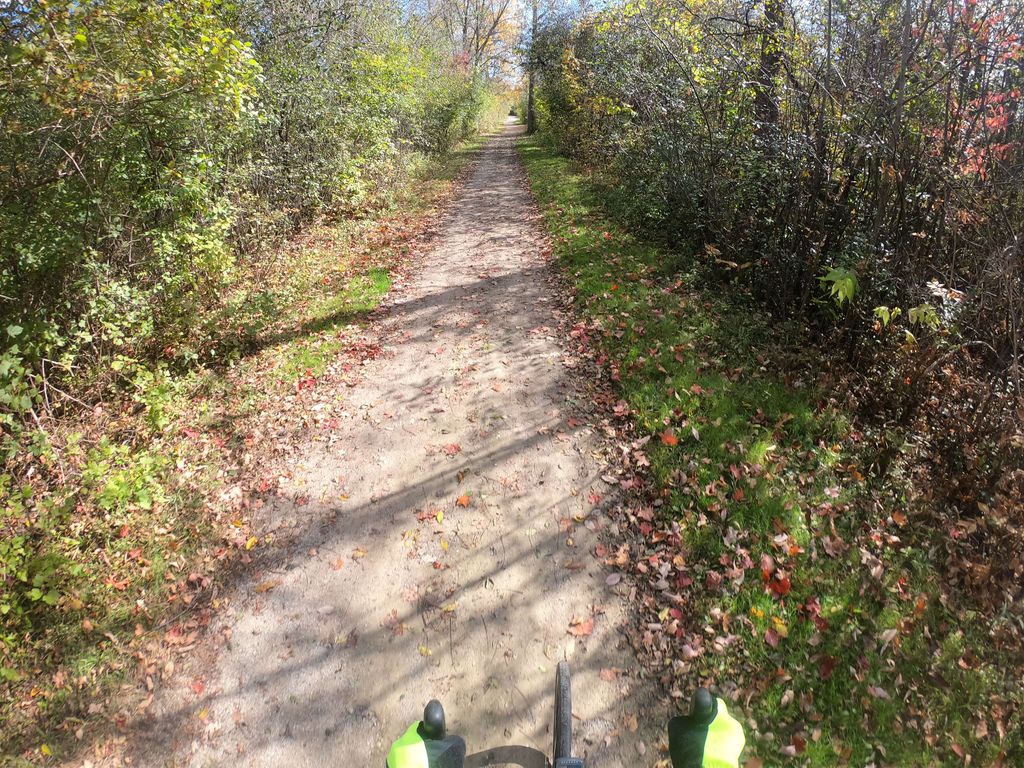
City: kitchener-waterloo